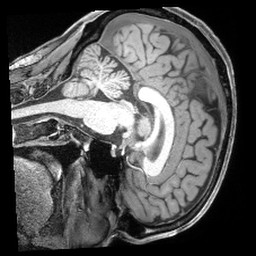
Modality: T1w
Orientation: sagittal
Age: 46
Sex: male
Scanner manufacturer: siemens
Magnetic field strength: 3 T
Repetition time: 2.4 s
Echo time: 0.00195 s